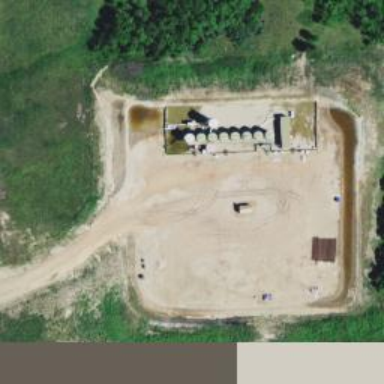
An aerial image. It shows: Storage tank with man-made structure.